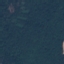
Land use / land cover class: Forest